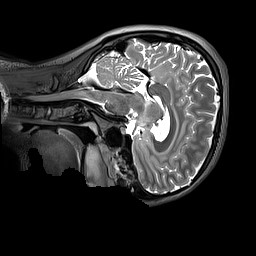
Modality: T2w
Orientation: sagittal
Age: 14
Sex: female
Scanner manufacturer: siemens
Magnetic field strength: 3 T
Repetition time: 3.2 s
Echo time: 0.408 s